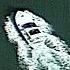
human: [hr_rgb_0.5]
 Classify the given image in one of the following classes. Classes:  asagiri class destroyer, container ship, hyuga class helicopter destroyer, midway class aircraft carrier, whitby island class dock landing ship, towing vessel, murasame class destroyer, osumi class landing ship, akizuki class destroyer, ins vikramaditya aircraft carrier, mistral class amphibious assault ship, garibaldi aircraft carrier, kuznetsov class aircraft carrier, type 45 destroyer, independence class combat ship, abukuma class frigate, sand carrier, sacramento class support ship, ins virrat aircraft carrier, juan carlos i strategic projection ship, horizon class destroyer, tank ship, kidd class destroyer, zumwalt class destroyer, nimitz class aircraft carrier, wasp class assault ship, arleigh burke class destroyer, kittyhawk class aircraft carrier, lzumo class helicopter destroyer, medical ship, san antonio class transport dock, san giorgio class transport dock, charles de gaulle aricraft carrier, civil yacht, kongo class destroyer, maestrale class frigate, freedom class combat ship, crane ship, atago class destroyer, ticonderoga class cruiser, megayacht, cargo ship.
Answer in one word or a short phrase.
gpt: Civil yacht